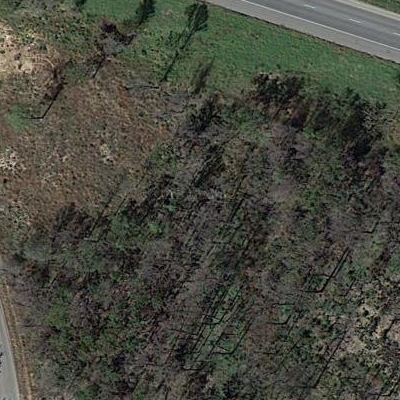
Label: Forest